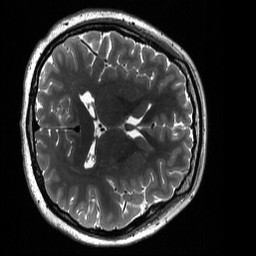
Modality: T2w
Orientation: axial
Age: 23
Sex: female